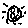
Label: moon